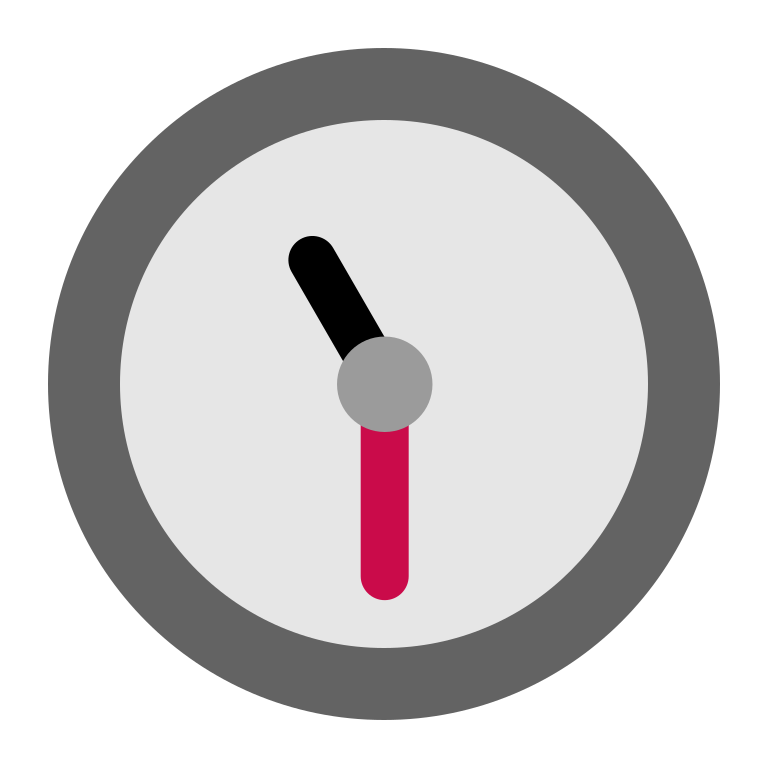
eleven thirty flat